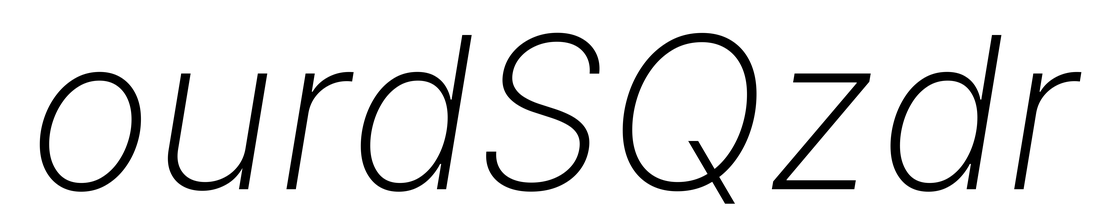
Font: Inter-Italic_ExtraLight_Italic